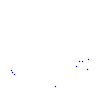
Particle: proton